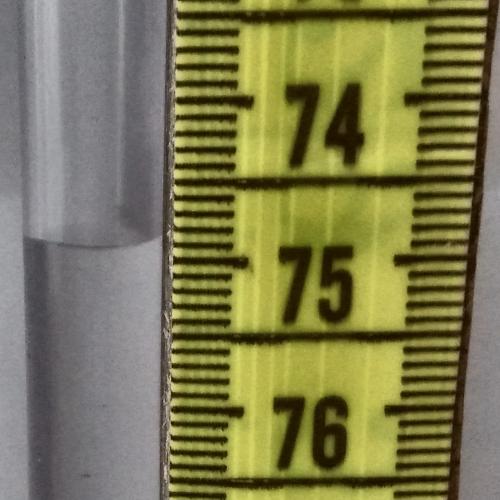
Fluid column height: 74.9 cm